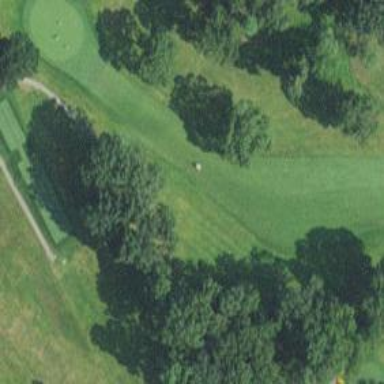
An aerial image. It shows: View of golf hole.